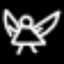
Label: angel